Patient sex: M
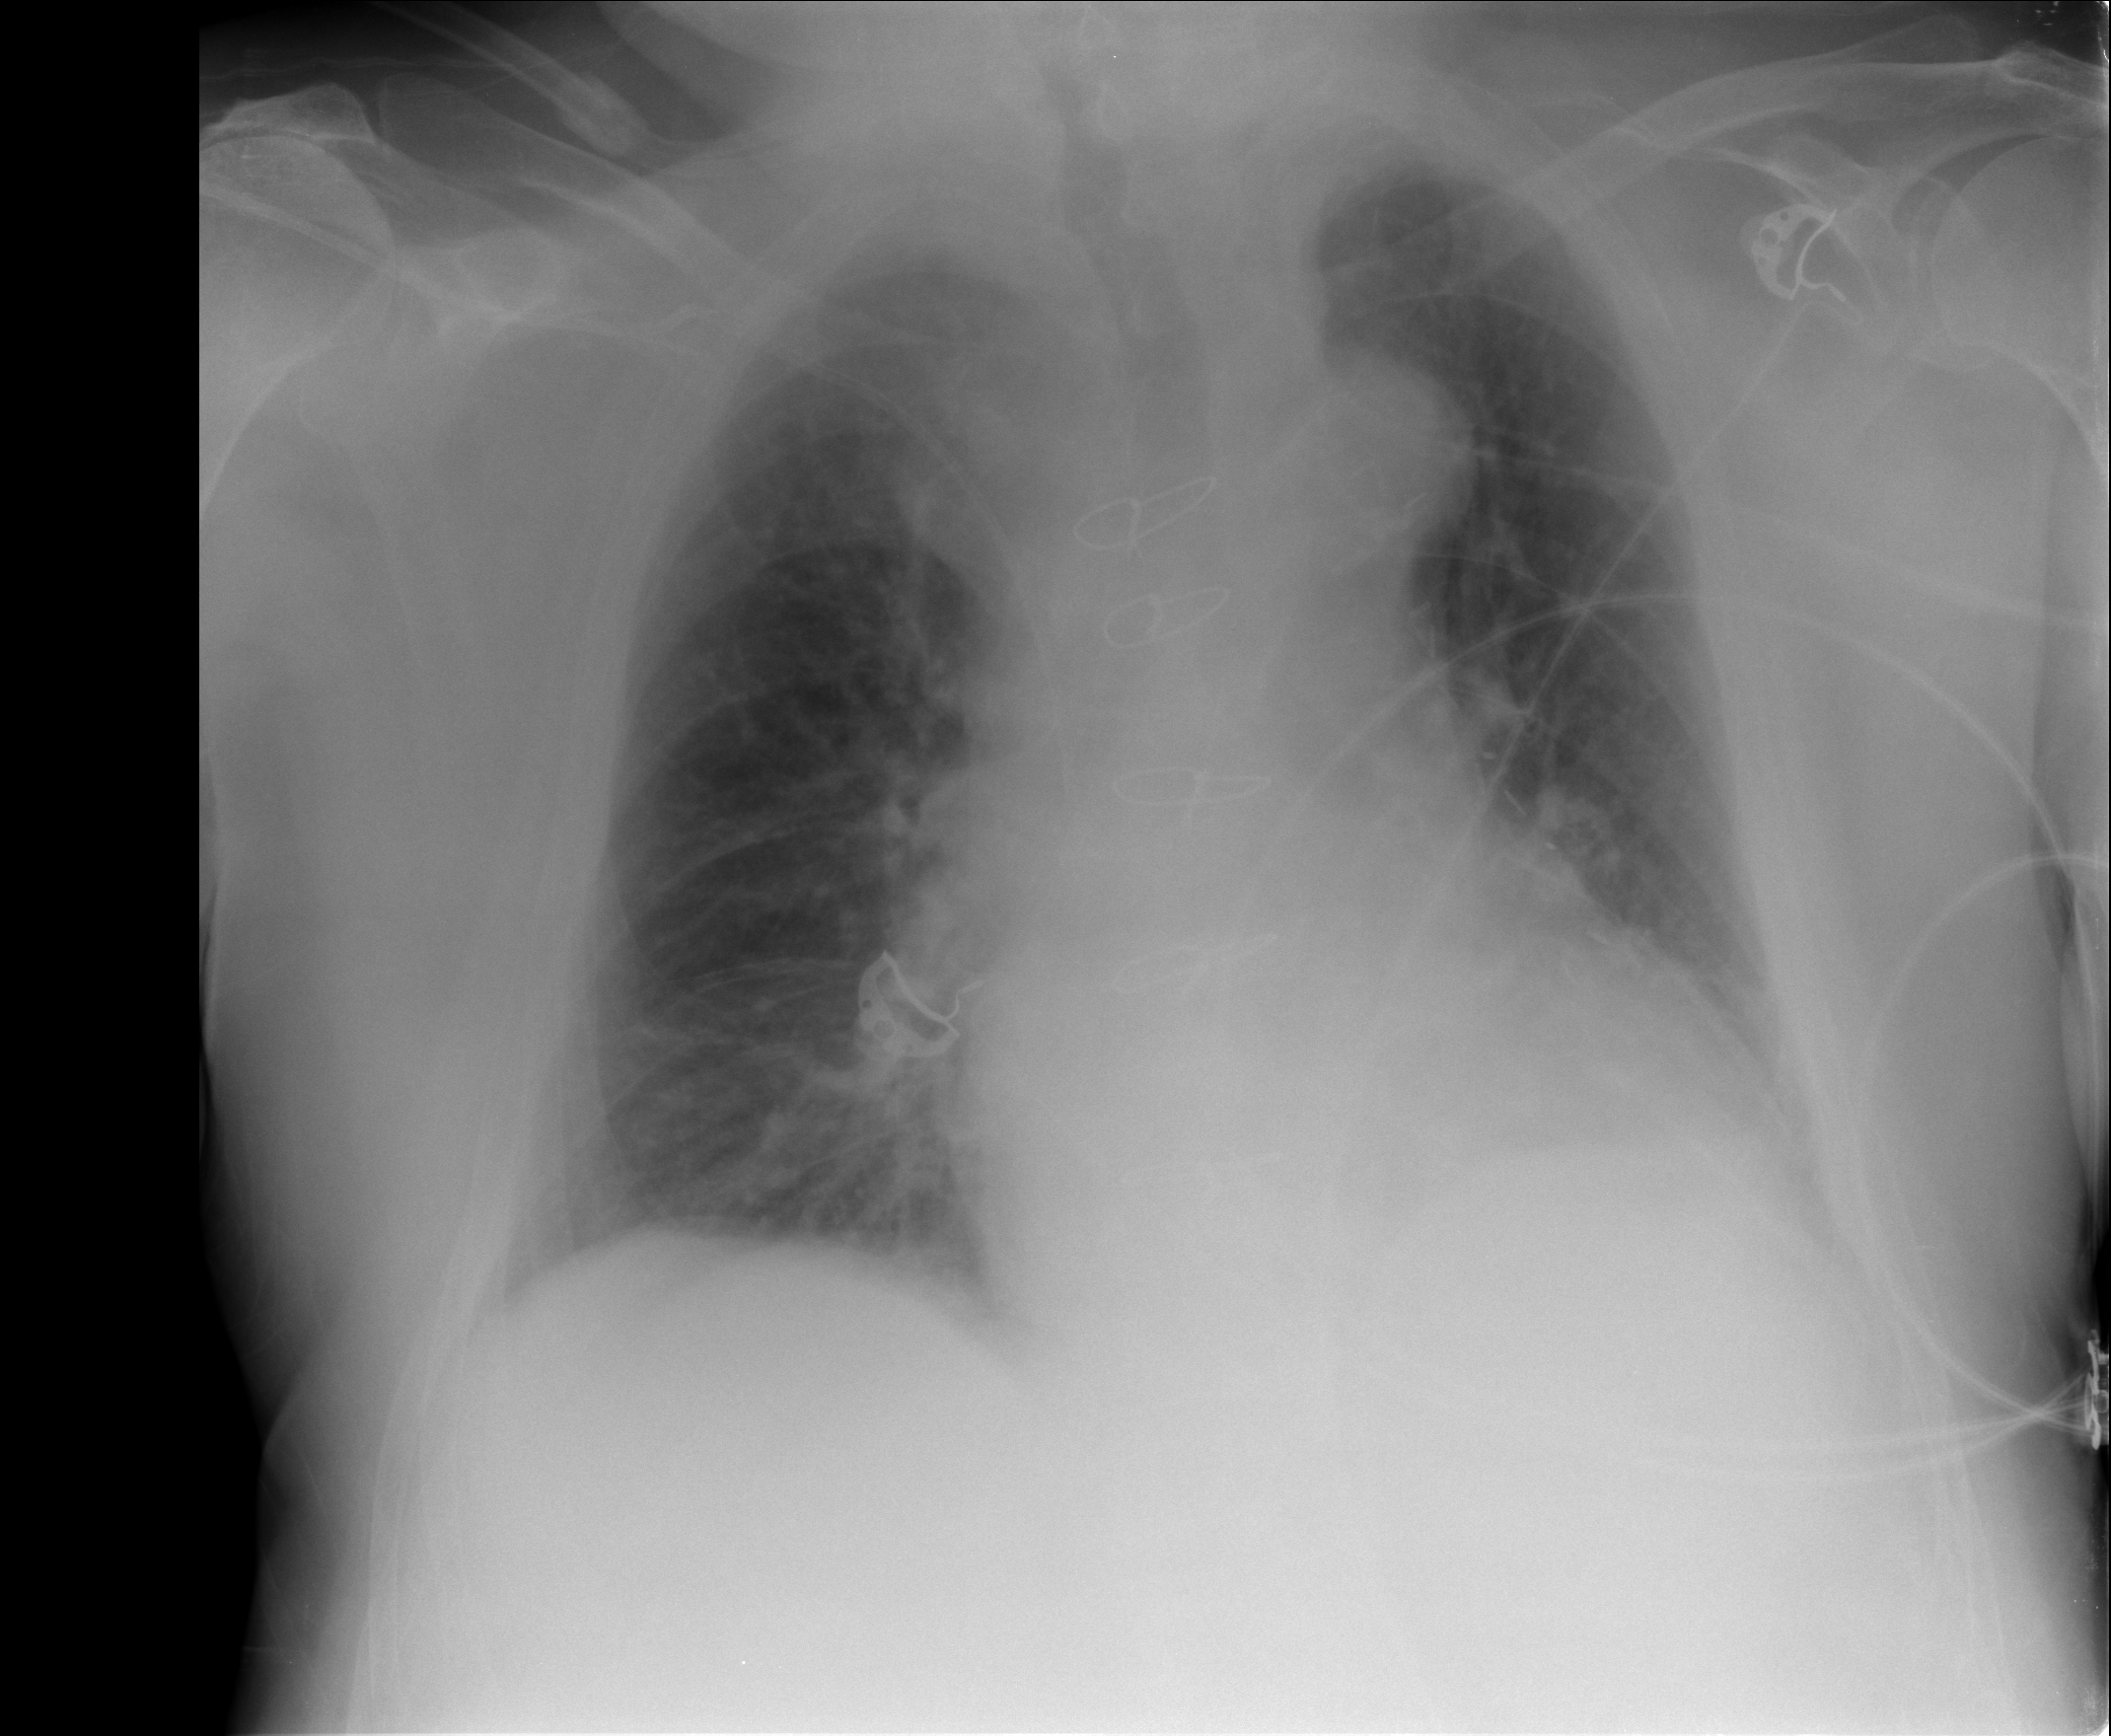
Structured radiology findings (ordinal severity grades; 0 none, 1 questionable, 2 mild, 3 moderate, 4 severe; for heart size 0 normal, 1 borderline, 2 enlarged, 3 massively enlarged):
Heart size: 2
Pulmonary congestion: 2
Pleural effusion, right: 0
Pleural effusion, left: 1
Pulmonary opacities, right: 2
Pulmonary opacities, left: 1
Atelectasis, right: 0
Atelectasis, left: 2